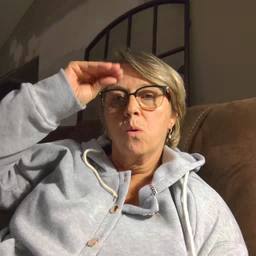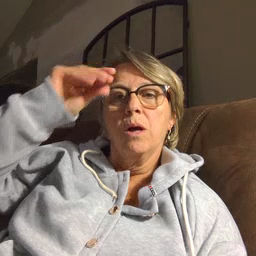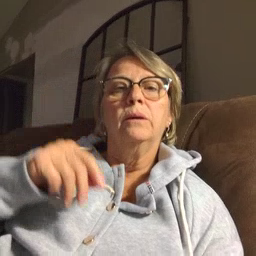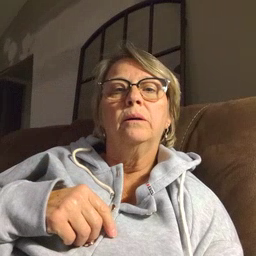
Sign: boy